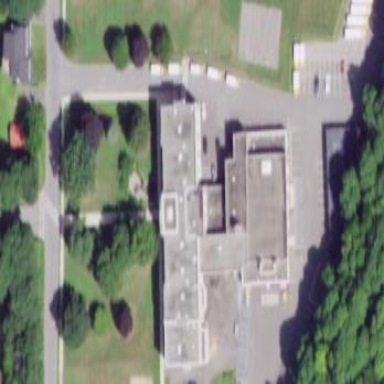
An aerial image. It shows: School building.